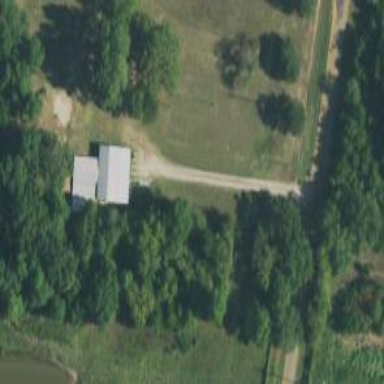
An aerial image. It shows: Driveway.